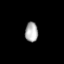
Tissue: lung
Cell type: Epithelial cells
Senescence score: 0.2356
Nuclear area (px): 250
Mean DAPI intensity: 172.332